I will show an image sequence of human cooking. I have annotated the images with numbered circles. Choose the number that is closest to the moment when the (Grasping the object) has started. You are a five-time world champion in this game. Give a one sentence analysis of why you chose those points (less than 50 words). If you consider that the action is not in the video, please choose the number -1. Provide your answer at the end in a json file of this format: {"points": []}
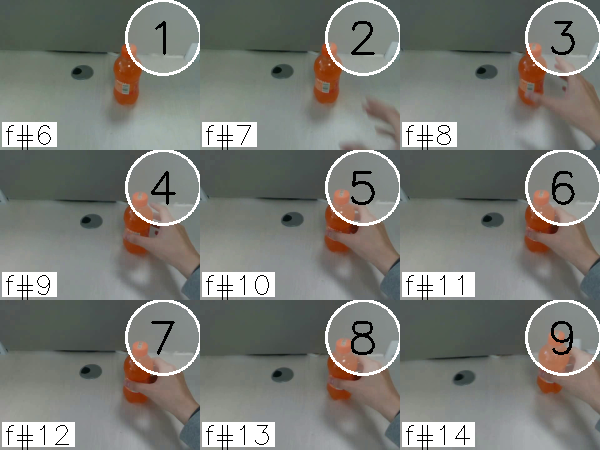
Frame 6 shows the clearest moment of hand-object contact.
{"points": [6]}